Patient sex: M
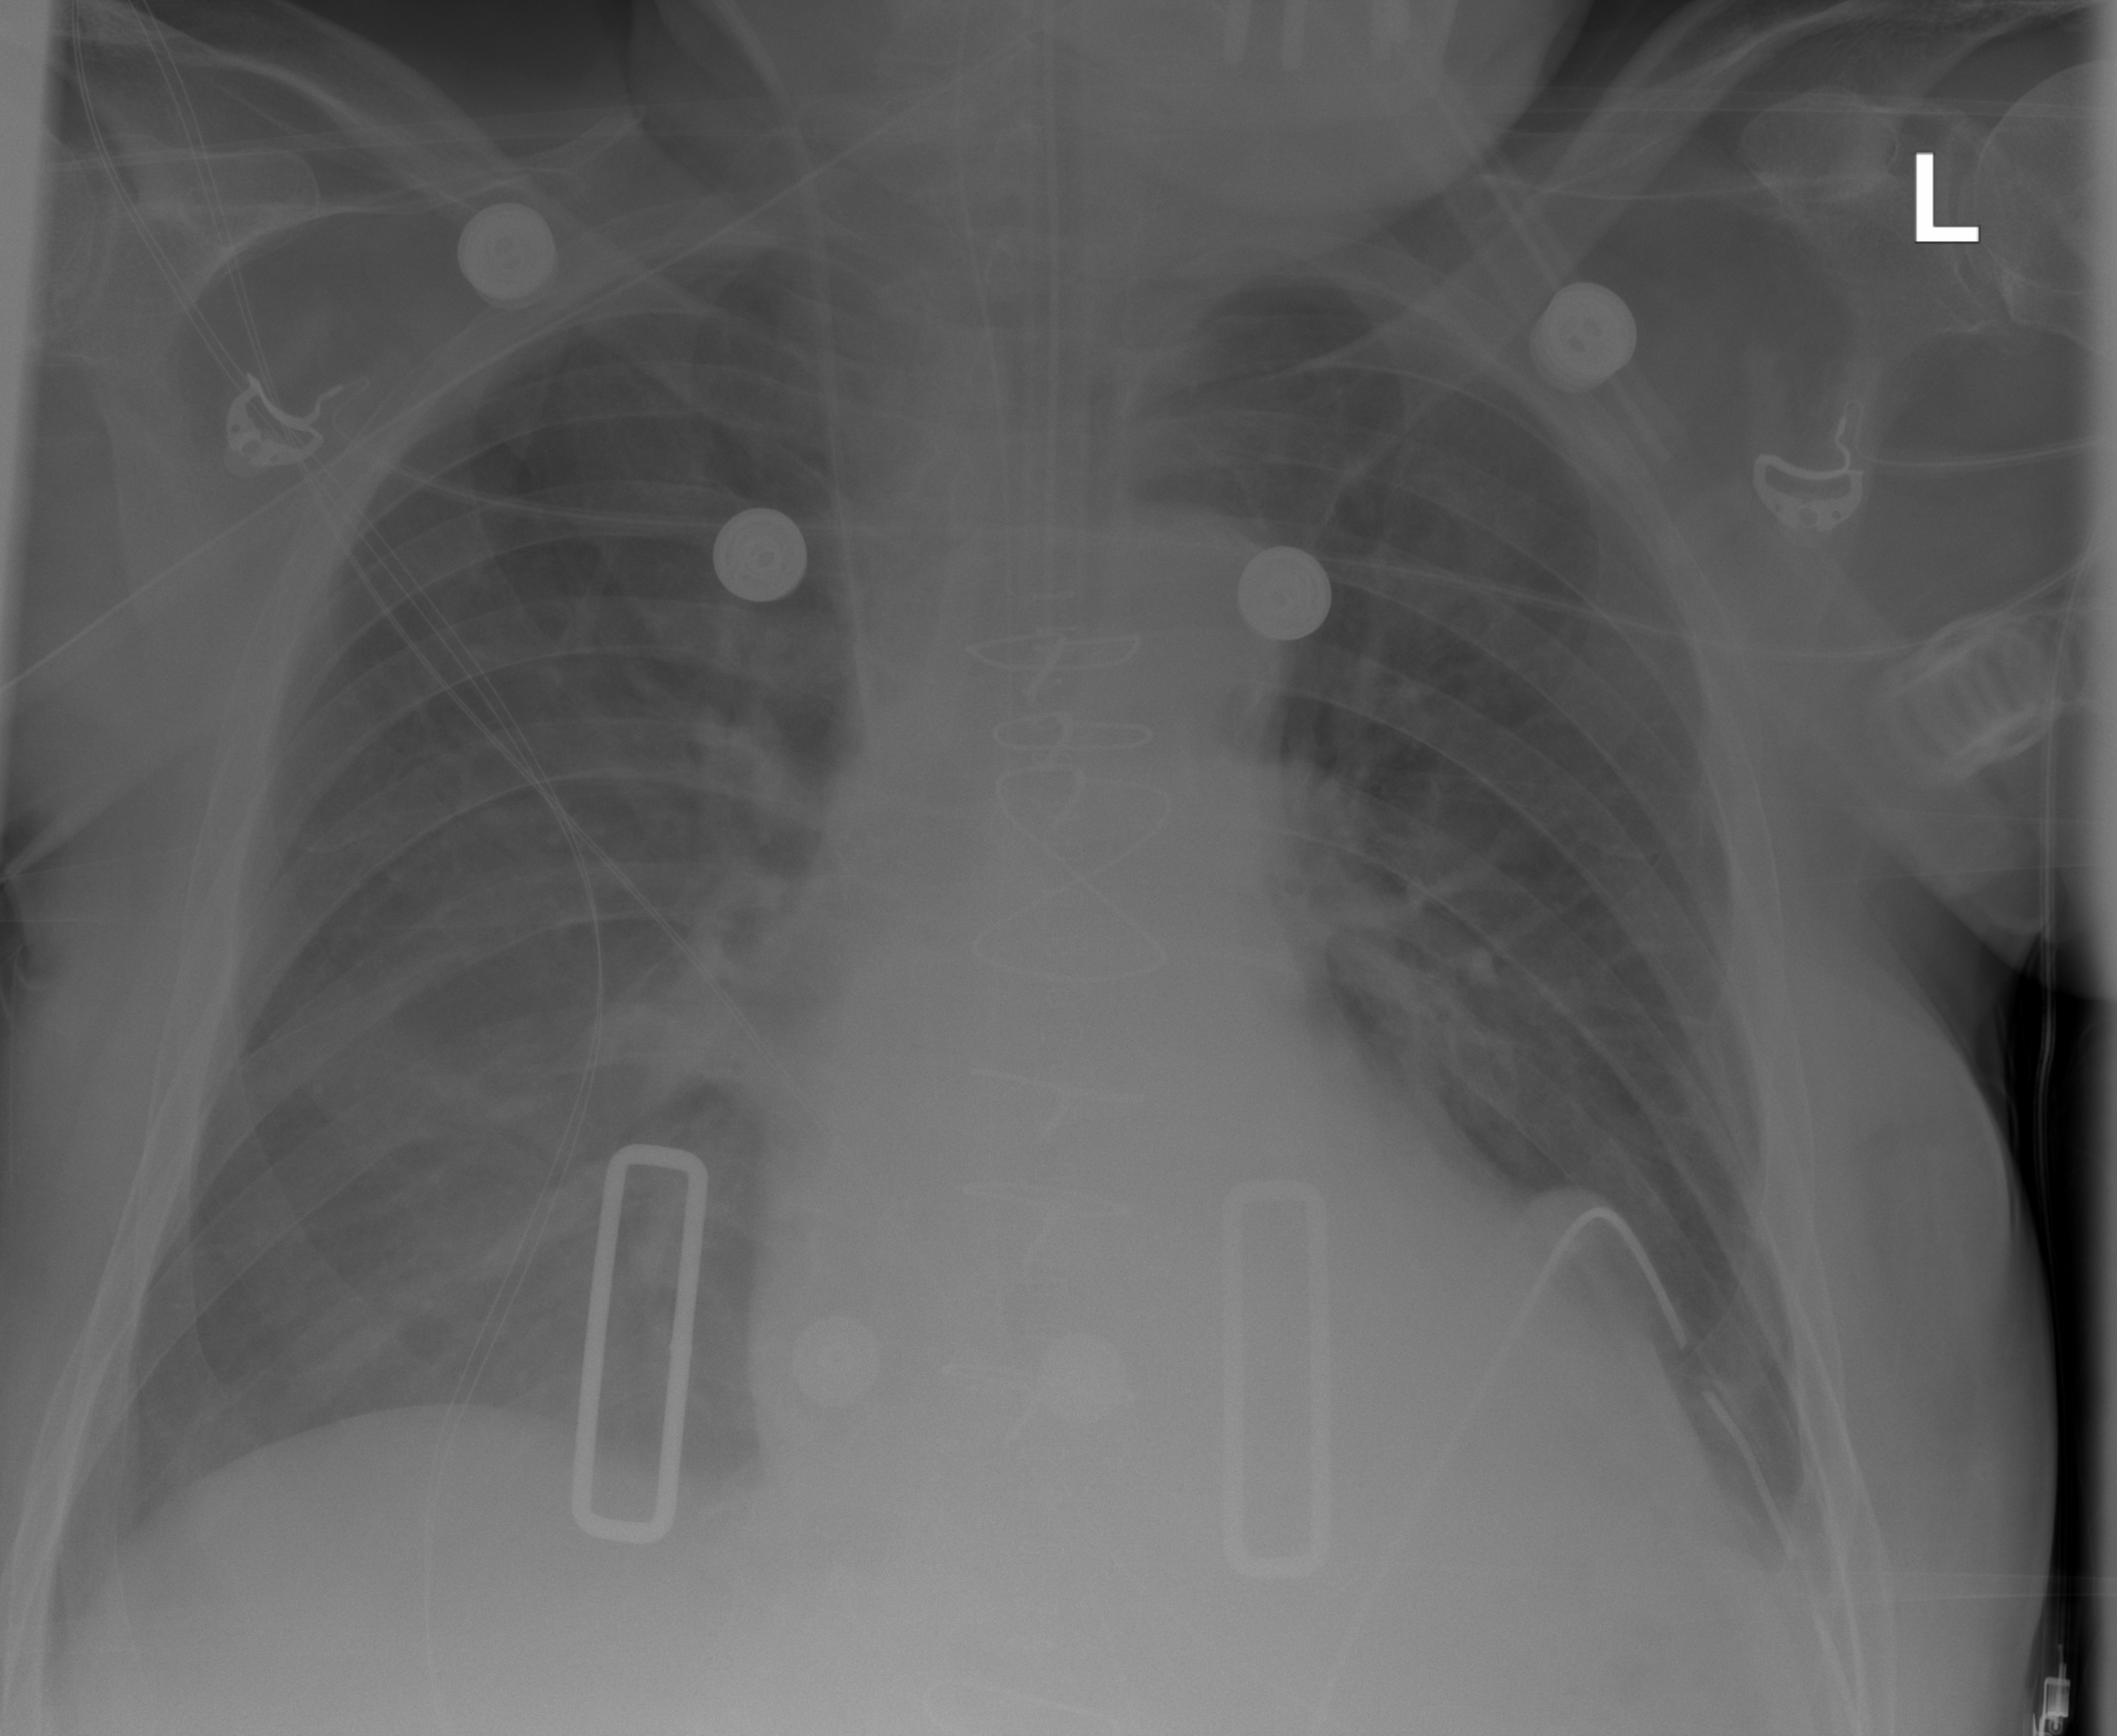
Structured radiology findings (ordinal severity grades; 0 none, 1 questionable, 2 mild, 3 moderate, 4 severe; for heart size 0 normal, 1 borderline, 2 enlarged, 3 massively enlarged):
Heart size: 2
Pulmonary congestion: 0
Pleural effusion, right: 2
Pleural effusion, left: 1
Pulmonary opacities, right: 0
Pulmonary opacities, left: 0
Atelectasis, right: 0
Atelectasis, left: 2